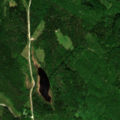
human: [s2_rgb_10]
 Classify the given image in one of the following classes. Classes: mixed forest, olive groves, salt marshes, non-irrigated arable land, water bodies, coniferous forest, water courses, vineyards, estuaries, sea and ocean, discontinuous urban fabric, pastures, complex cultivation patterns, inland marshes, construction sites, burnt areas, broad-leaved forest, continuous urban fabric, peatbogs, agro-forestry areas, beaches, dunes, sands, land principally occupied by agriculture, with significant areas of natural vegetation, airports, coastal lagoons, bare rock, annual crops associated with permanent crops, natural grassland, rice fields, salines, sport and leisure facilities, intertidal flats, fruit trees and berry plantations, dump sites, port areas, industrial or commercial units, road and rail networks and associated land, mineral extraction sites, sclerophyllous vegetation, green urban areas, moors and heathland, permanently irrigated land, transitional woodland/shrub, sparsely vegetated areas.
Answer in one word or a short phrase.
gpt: broad-leaved forest, coniferous forest, mixed forest, transitional woodland/shrub